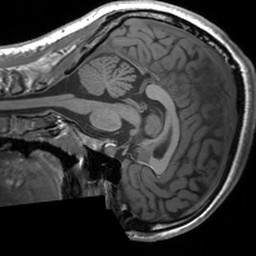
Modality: T1w
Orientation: sagittal
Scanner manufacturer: siemens
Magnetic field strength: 3 T
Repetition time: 1.54 s
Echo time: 0.00234 s